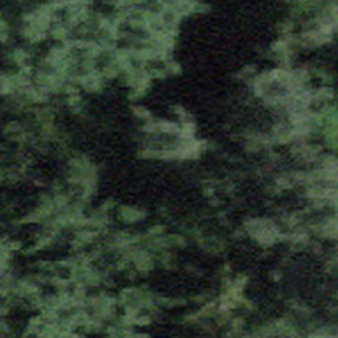
Label: other